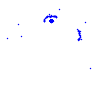
Particle: electron